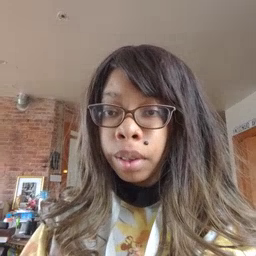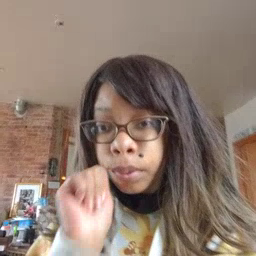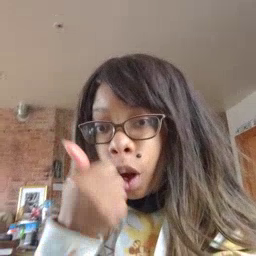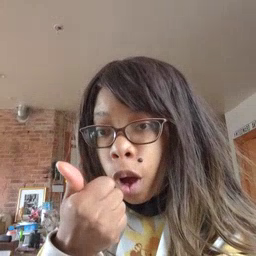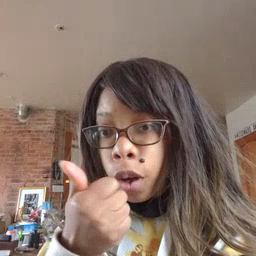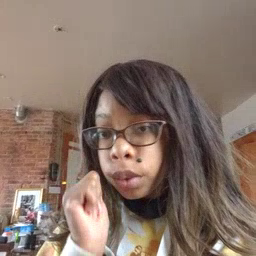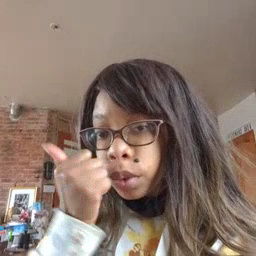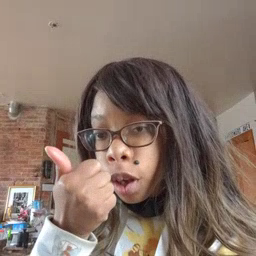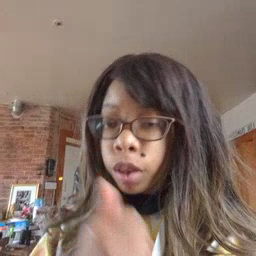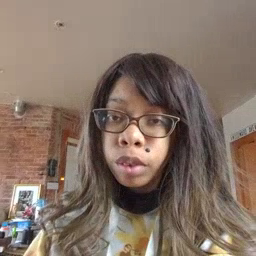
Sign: tomorrow